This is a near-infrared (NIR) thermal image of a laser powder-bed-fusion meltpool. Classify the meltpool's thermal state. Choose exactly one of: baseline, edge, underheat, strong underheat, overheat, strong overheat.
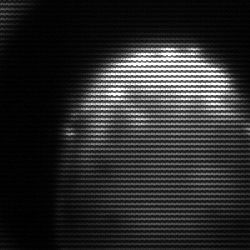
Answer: edge